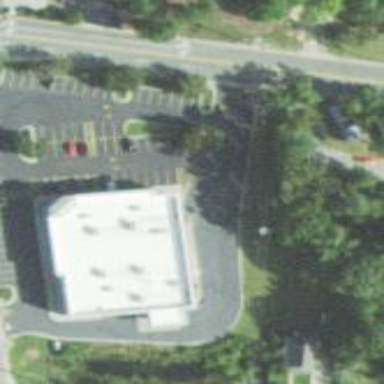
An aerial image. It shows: Retail area.